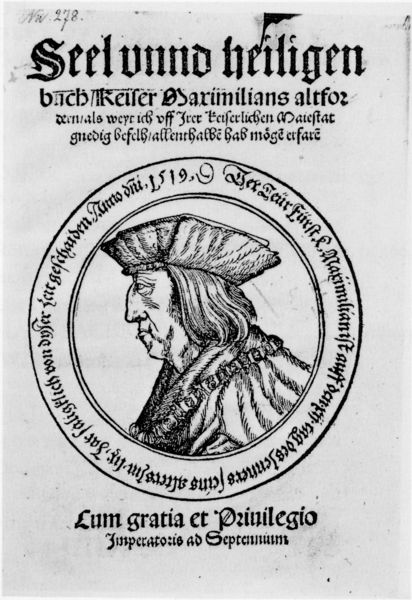
Titel: Bildnis von Kaiser Maximilian I
Künstler: Wolfgang Resch
Institution: (Seriendruck)
Schlagwörter: kopf, mann, frisur, haar, hut, nase, profil, schwarz, weiss, zeichnung, kappe, mütze, kragen, pelz, rahmen, bild, bildnis, hals, portrait, porträt, kirche, haare, mantel, renaissance, kreis, rund, rundbild, holzschnitt, schrift, papier, kette, grafik, graphik, kaiser, könig, ernst, inschrift, datum, deutsch, buch, medaillon, links, druck, druckgraphik, schnitt, druckgrafik, radierung, stich, titel, hakennase, text, buchstaben, beschriftung, stempel, herrscher, heer, buchdruck, deckblatt, wappen, pelzkragen, hubi, männlich, zahl, christlich, mittelalter, heilige, kupferstich, seele, altdeutsch, münze, historisch, latein, maximilian, kaiser maximilian, bartlos, seriendruck, würdenträger, maximilian i., heiligen, innschrift, habsburger, alfons, privileg, tex, burgkmair, ss, 1519, tet, 151ß, nachwort, titelkupfer, hauetext, druckprivileg, kaiser maximilian i